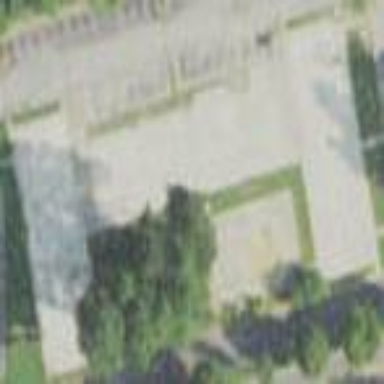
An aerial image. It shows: Building that is motel.